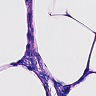
Metastatic tissue present: no